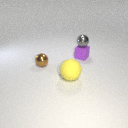
small gray metal sphere above small purple rubber cube